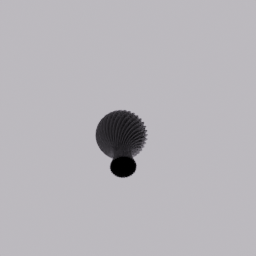
Label: decoration